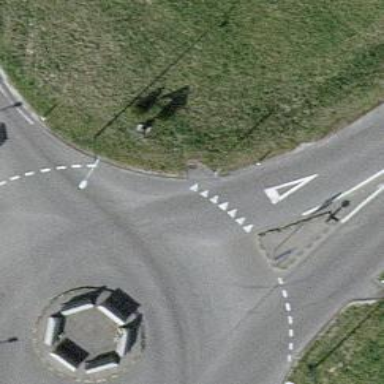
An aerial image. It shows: Road with "give way" sign.